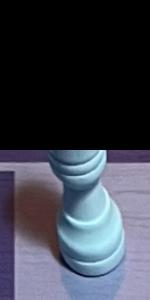
Label: Rook_White